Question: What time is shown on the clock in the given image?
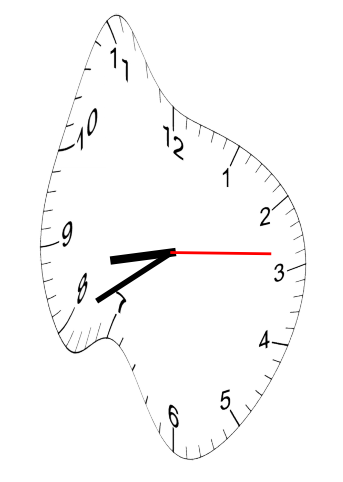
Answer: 08:40:14